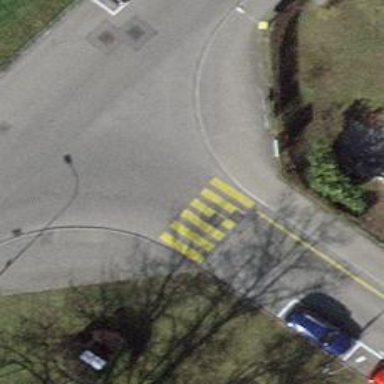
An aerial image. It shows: Uncontrolled zebra crossing on the road.